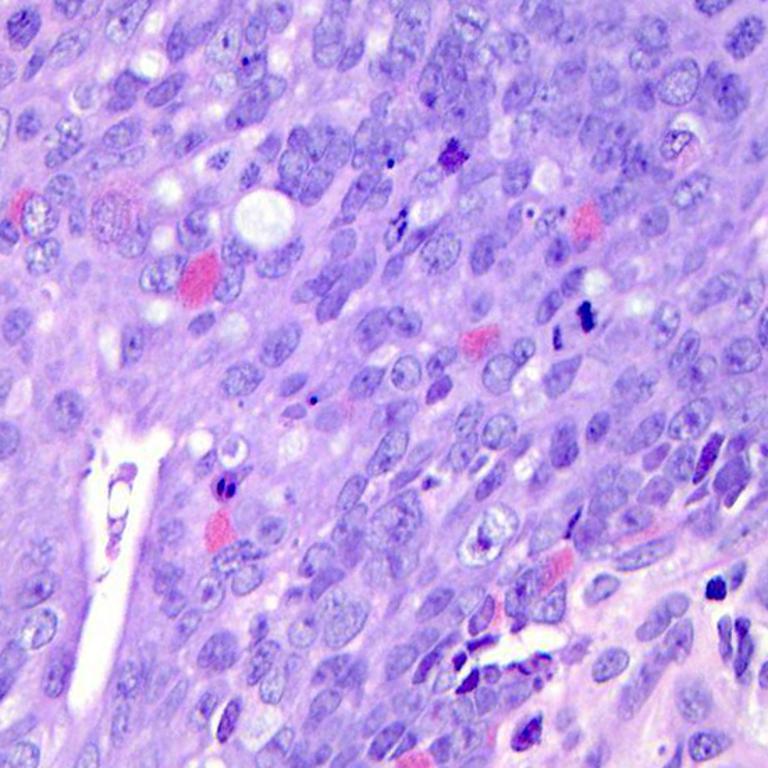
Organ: colon
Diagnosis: adenocarcinomas